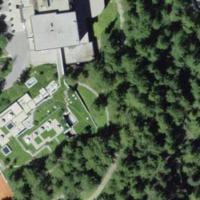
EUNIS habitat code: 43
Species observed at this site:
Dryas octopetala
Eryngium alpinum